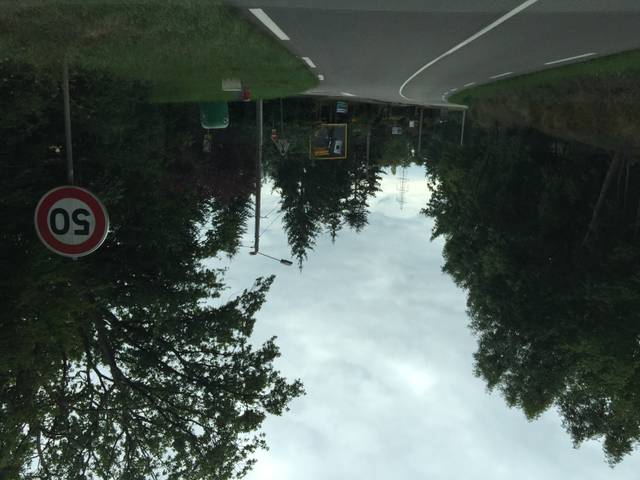
Region: France
Coordinates: 45.47, 4.412